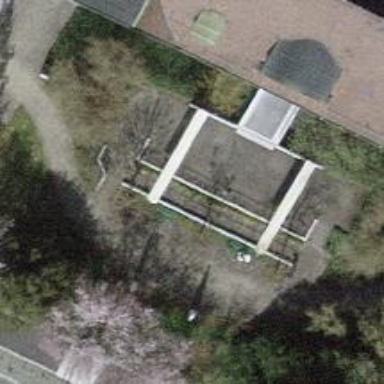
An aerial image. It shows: Bench for seating.